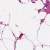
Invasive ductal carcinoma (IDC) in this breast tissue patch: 0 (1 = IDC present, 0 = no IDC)